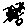
Label: star